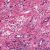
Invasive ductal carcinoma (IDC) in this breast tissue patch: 1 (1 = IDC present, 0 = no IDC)